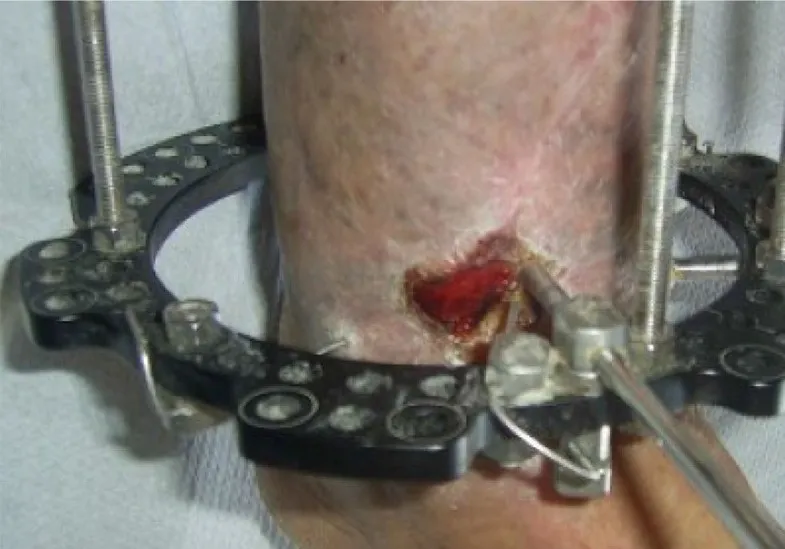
Clinical picture showing the Ilizarov external fixation combined with Papineau technique.
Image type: medical_photograph (other_medical_photograph)